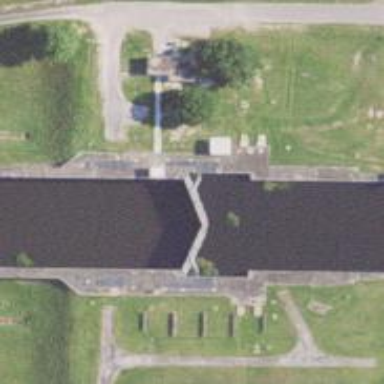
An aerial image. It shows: Lock gate along waterway.